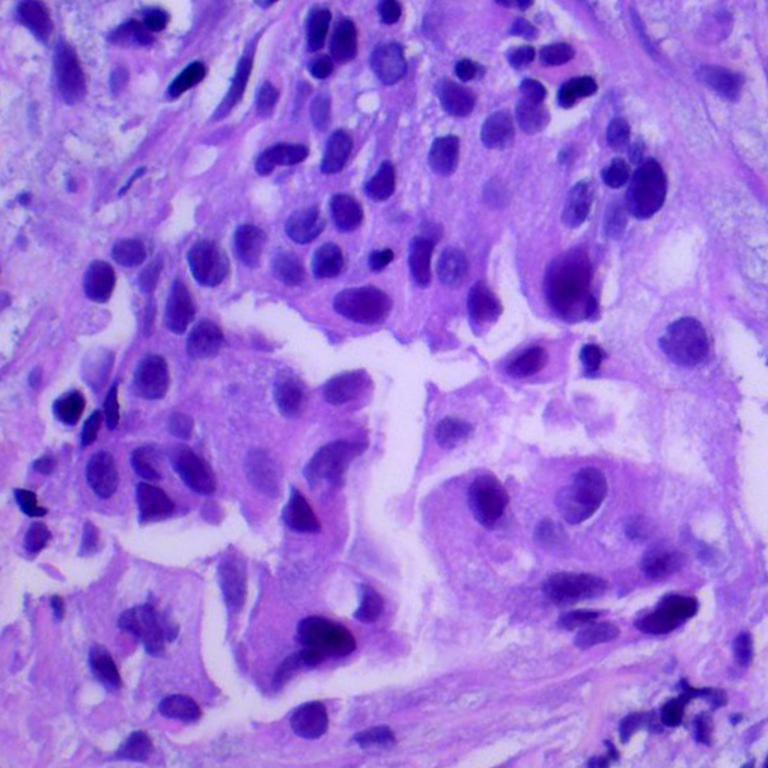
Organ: lung
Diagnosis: adenocarcinomas